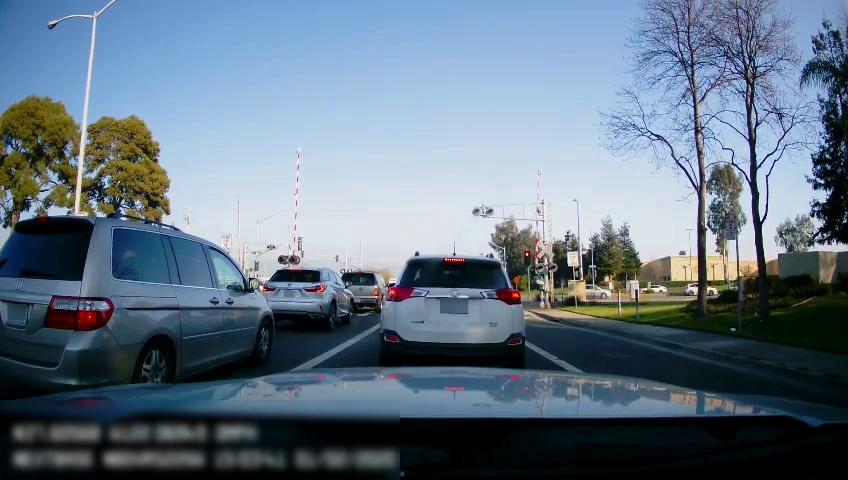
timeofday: Day
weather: Sunny
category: Drivable Space
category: Drivable Space
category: Vehicles | Car
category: Vehicles | Car
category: Vehicles | Car
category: Vehicles | SUV
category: Vehicles | SUV
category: Vehicles | Van
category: Vehicles | SUV
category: Lanes | Current Lane
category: Lanes | Current Lane
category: Traffic | Signs
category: Traffic | Lights
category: Traffic | Lights
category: Traffic | Lights
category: Traffic | Lights
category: Traffic | Signs
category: Traffic | Lights
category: Traffic | Signs